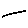
Label: line